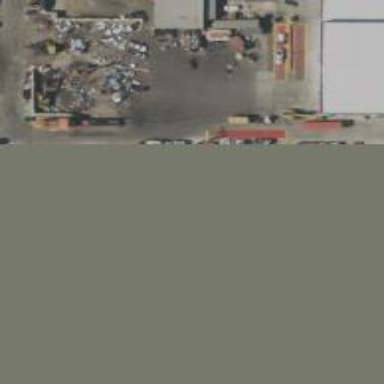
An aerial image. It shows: Yard meant for services.